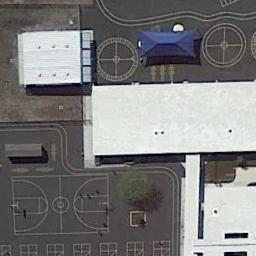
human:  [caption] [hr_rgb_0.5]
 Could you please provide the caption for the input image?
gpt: There is a basketball court on the open place next to a white building .

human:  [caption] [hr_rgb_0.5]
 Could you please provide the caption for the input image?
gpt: There are two dark blue basketball courts in the lower left corner of the picture .

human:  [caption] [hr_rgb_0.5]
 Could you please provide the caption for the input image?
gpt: The buildings separate the basketball court and the facilities .

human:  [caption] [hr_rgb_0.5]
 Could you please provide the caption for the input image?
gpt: A basketball court next to some white buildings and some sport areas beside .

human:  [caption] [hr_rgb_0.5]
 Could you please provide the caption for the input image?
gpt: Several houses of different shapes are beside the basketball court .